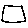
Label: square